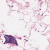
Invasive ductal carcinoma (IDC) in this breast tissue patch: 0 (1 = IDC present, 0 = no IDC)